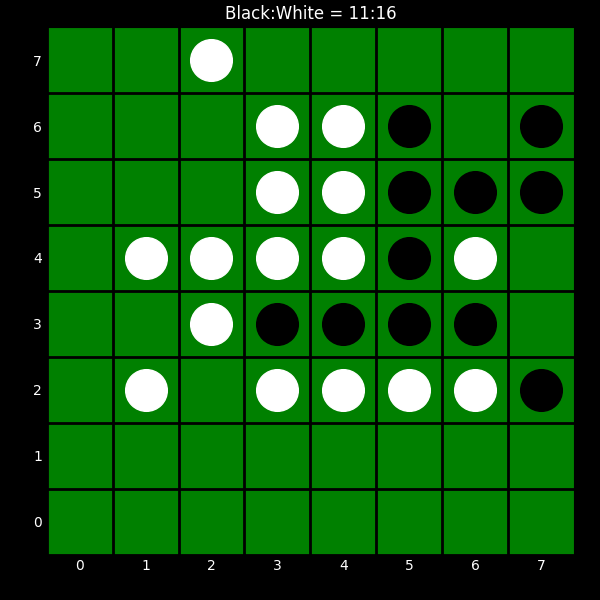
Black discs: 11
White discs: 16